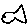
Label: fish